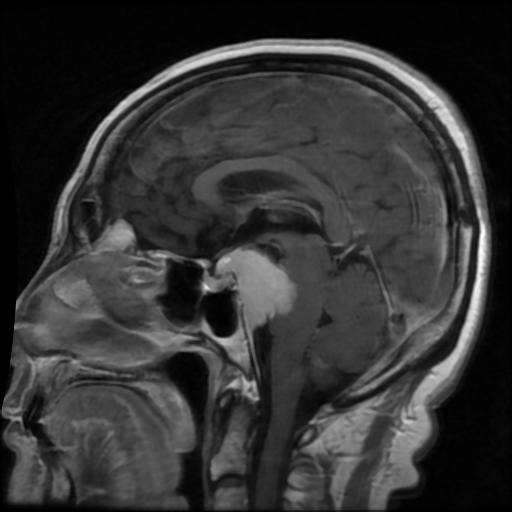
Label: meningioma